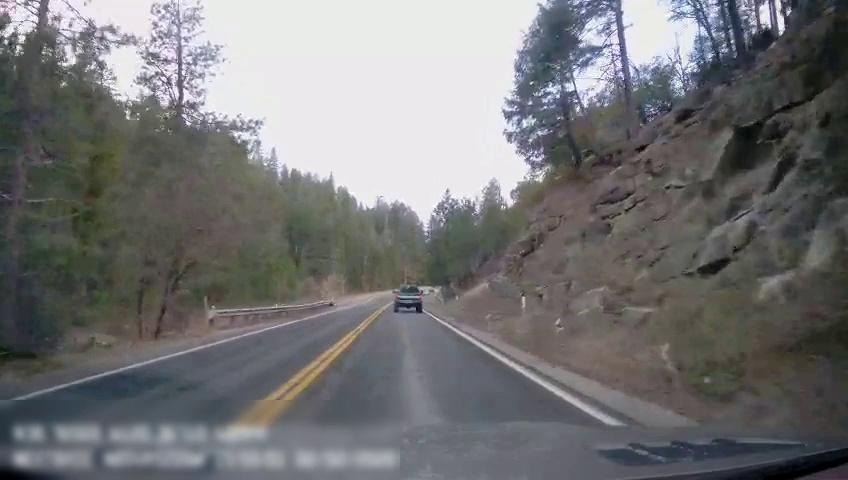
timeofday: Day
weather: Sunny
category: Drivable Space
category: Vehicles | Truck
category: Lanes | Current Lane
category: Lanes | Current Lane
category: Lanes | Alternate Lane